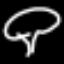
Label: mushroom